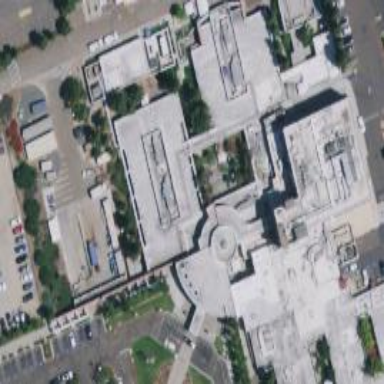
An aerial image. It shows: Hospital building.